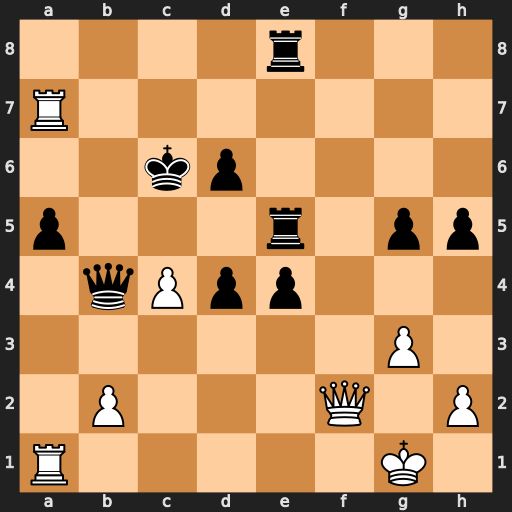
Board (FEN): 4r3/R7/2kp4/p3r1pp/1qPpp3/6P1/1P3Q1P/R5K1
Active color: w
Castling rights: -
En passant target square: -
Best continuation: Qf7 R8e7 Rxe7 Rxe7 Qxe7